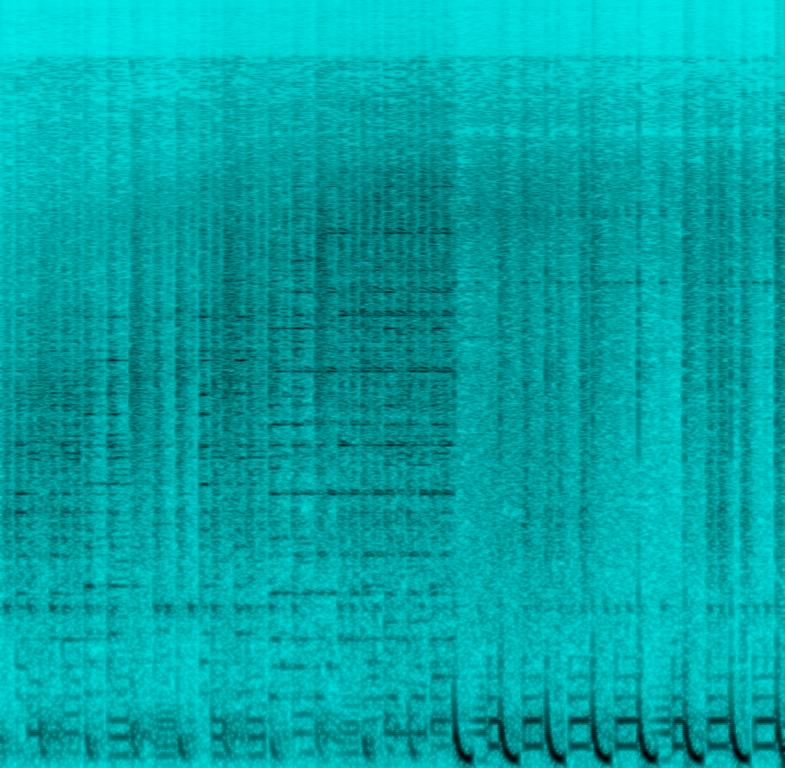
The Electro song features a "4 on the floor" kick pattern, punchy snare, claps, groovy bass, metallic percussion and repetitive male vocal singing over it. It sounds groovy and energetic - like something you would hear in clubs.